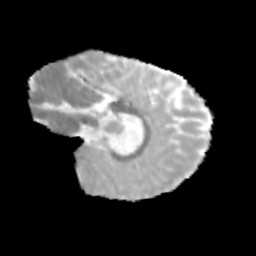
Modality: MD
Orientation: sagittal
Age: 13
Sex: male
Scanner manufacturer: siemens
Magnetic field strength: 3 T
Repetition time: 3.8 s
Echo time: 0.07 s